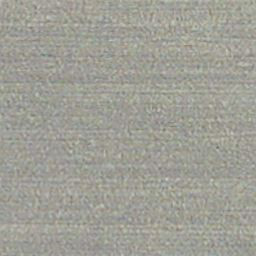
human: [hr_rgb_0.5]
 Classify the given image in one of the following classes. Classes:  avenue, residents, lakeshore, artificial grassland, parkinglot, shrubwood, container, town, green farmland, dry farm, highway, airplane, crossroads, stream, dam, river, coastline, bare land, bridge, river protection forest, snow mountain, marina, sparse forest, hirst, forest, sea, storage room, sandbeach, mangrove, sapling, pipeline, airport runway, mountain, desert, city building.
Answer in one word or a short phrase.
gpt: dry farm